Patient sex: M
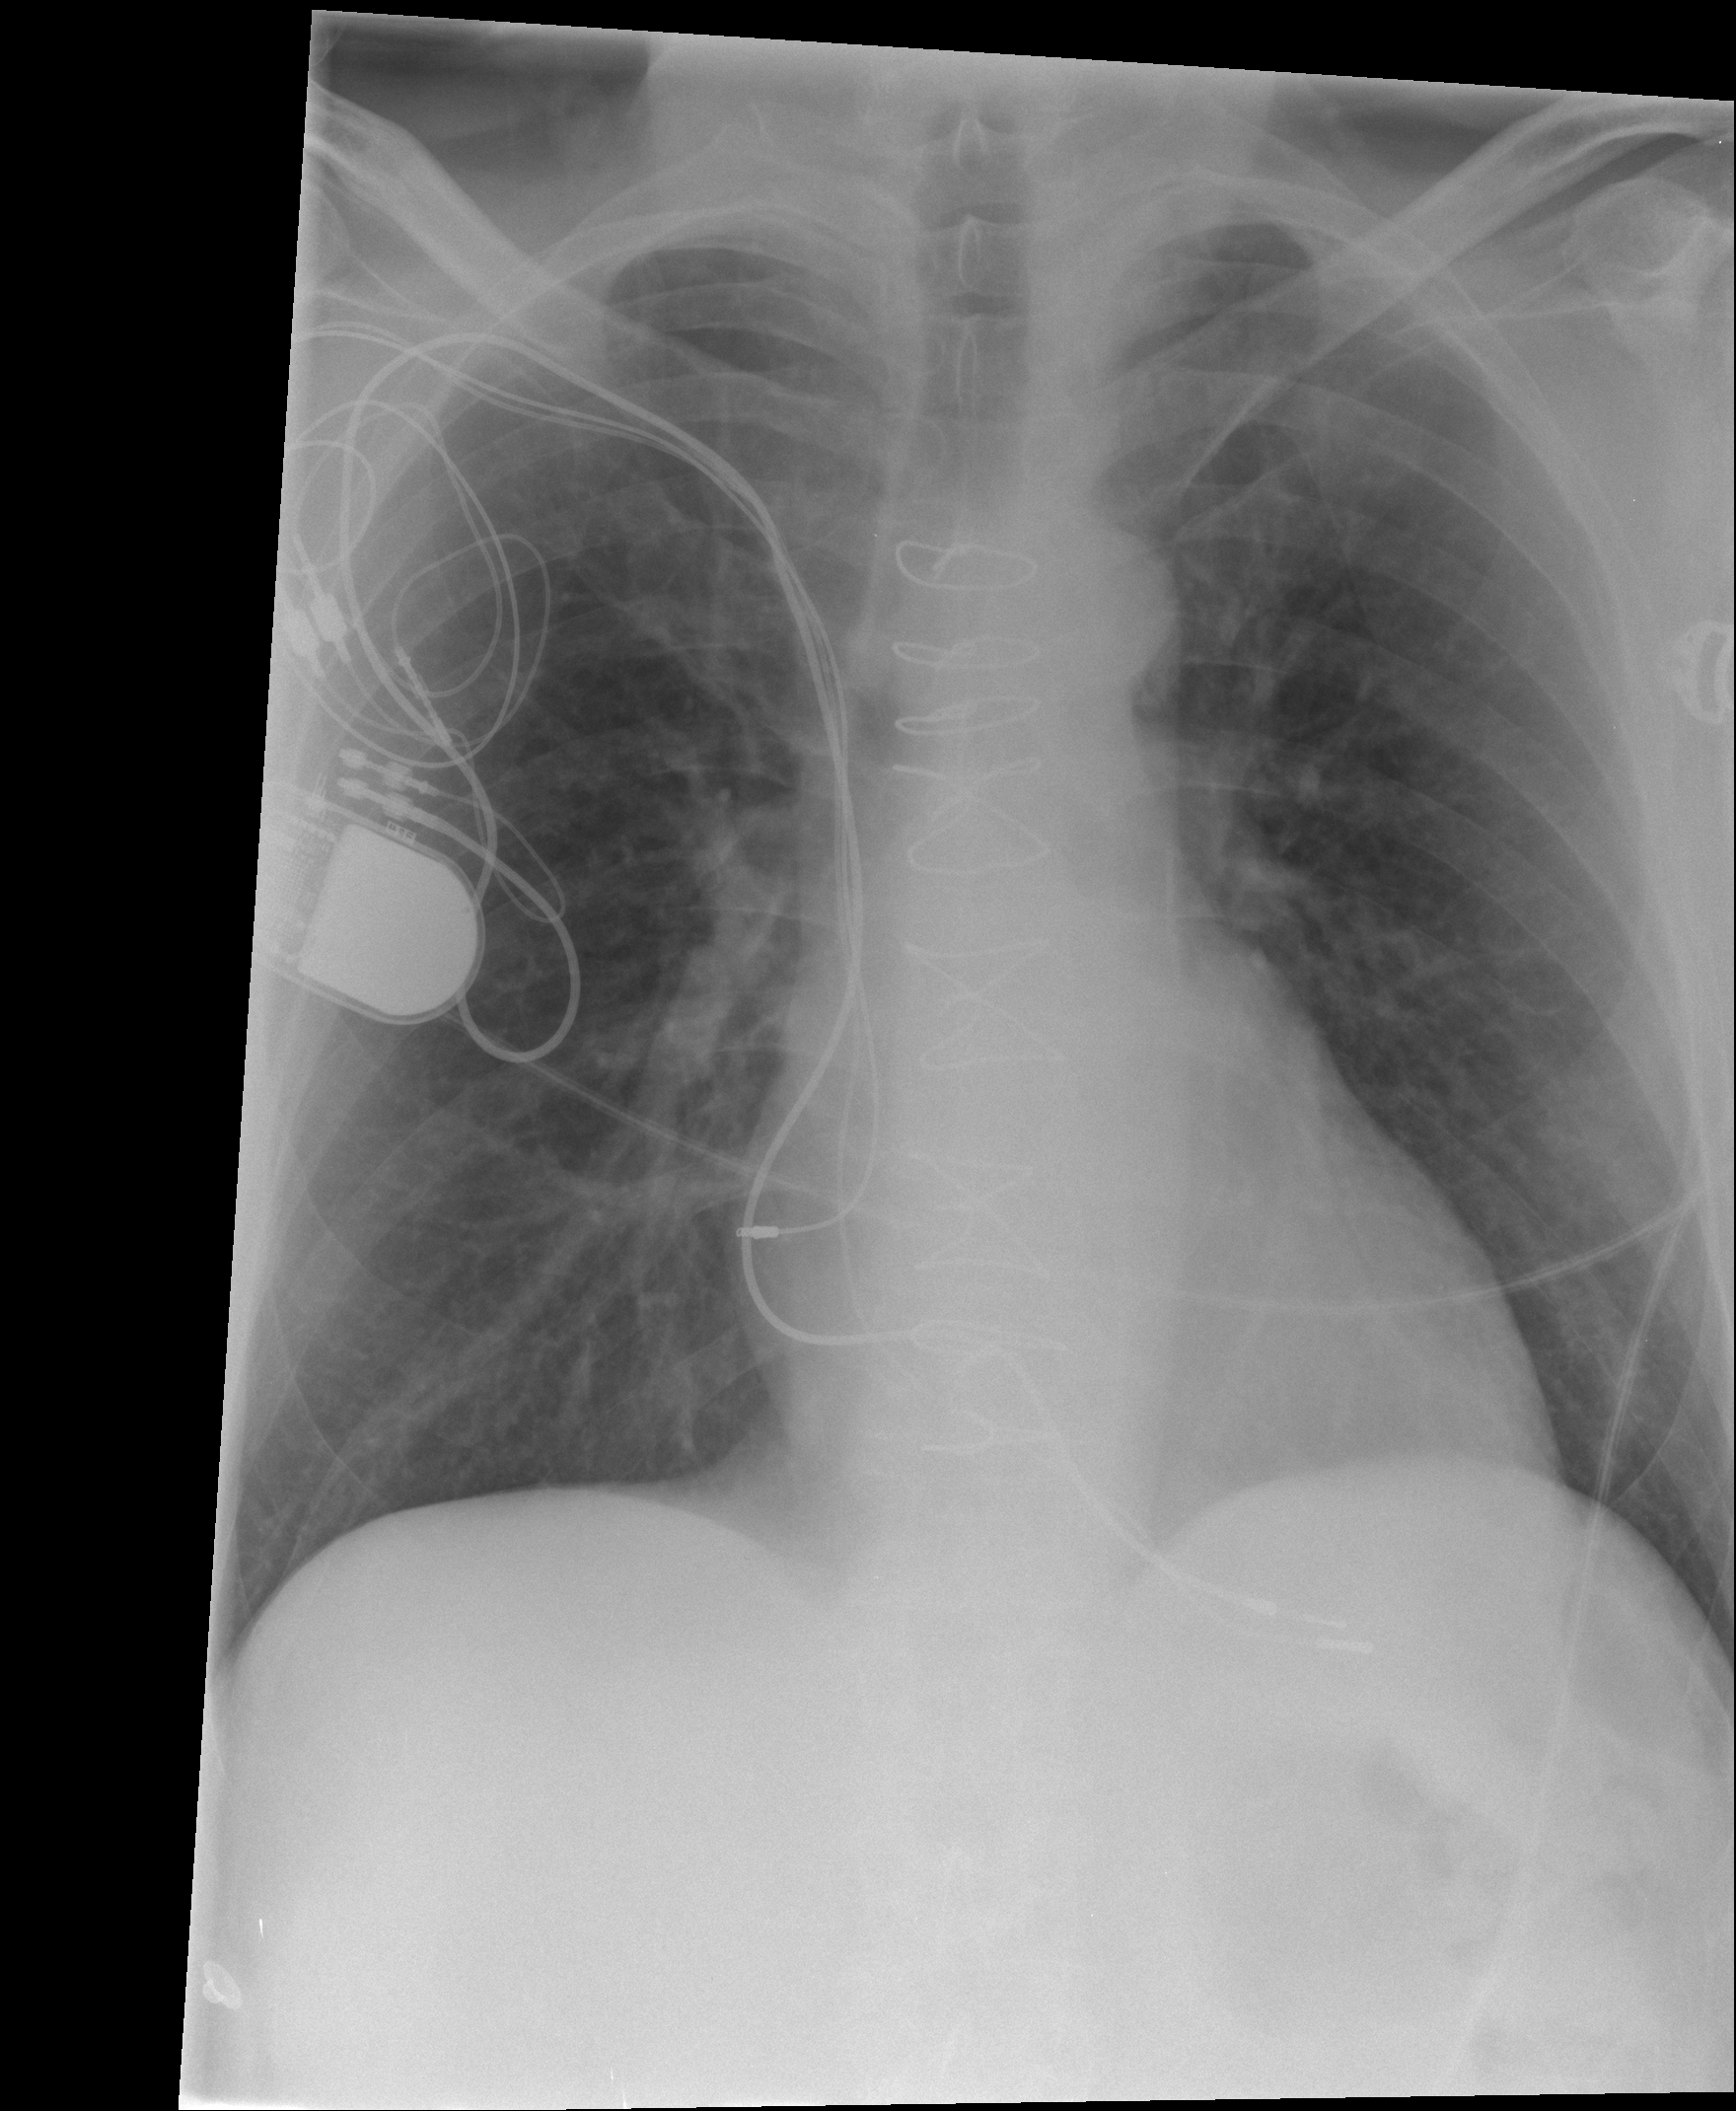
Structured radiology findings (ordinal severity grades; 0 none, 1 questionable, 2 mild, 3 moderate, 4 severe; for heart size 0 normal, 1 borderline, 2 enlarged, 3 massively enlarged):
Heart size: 2
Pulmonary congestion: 2
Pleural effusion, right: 0
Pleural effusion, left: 0
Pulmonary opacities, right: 0
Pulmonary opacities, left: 0
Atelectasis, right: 0
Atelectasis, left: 0